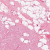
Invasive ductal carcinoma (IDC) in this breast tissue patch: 0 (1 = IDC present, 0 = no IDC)